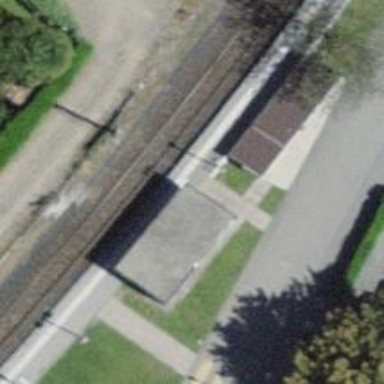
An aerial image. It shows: Halt on the railway.